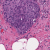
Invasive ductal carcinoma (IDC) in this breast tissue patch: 0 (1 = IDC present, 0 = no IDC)